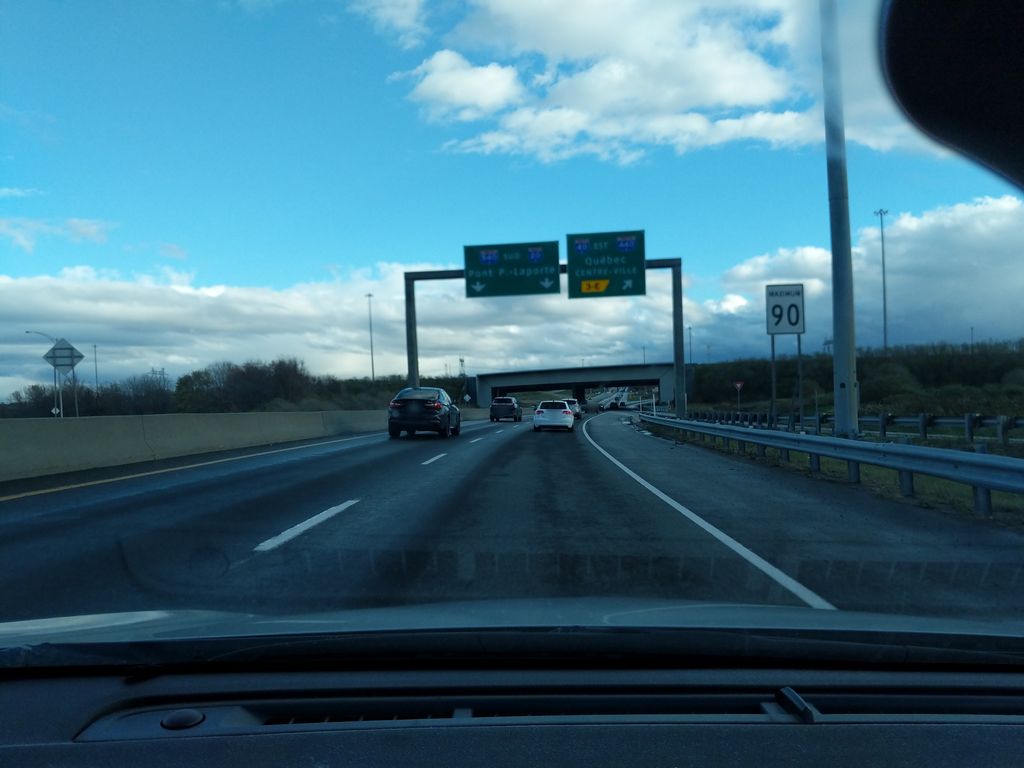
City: quebec_city